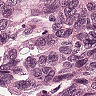
Metastatic tissue present: yes